Chest X-ray. View position: PA
Patient age: 41
Patient sex: F
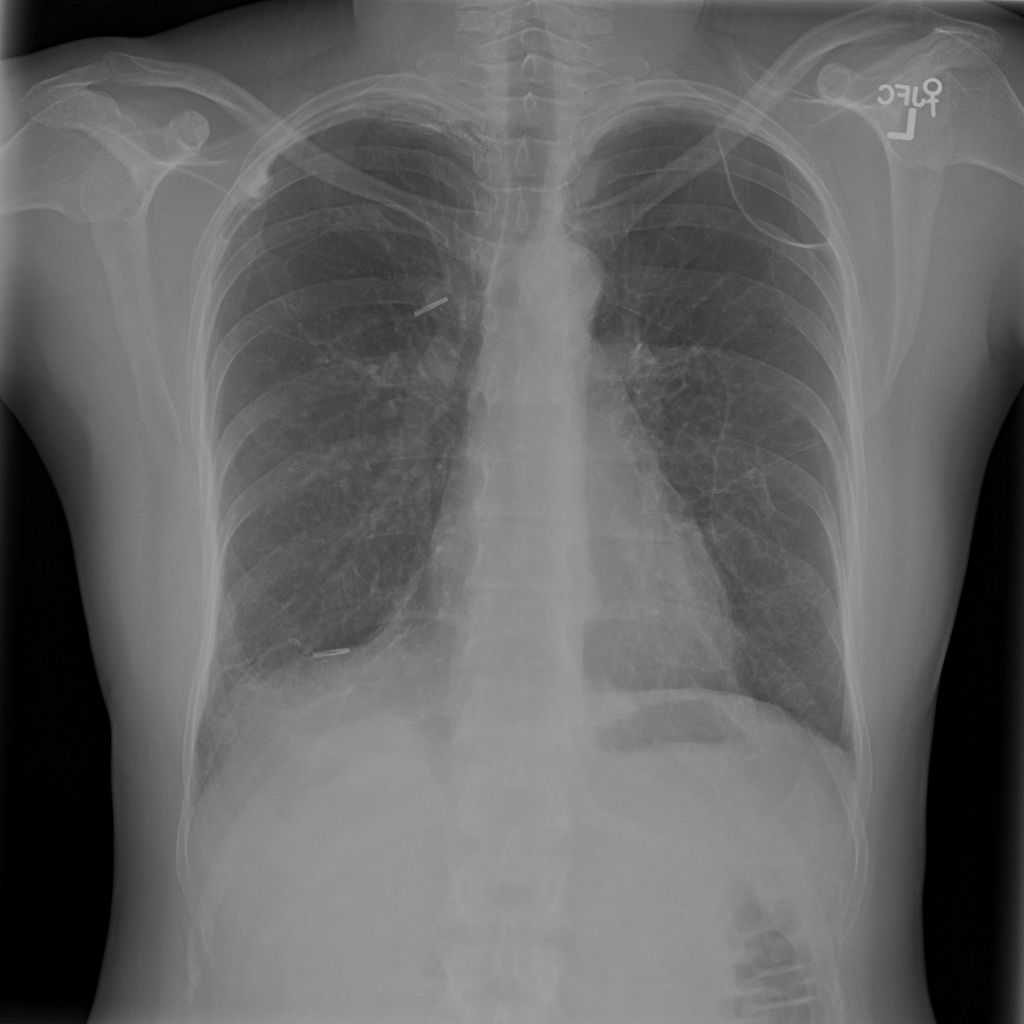
Finding: Pneumothorax